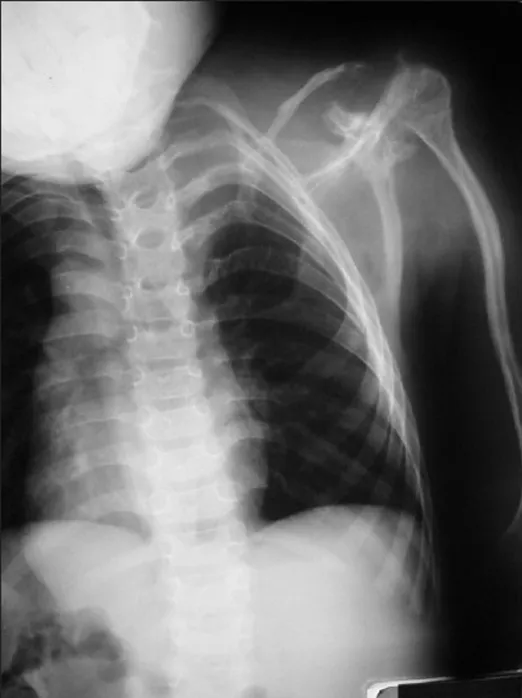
The radiograph shows dysplastic left clavicle, humerus and the first four ribs.
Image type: radiology (x_ray)